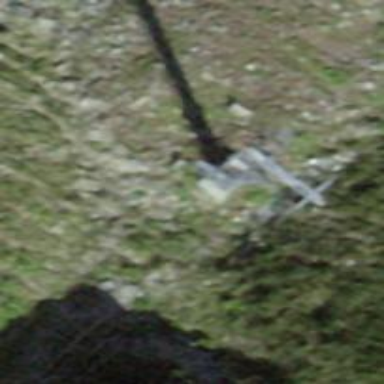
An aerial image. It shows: Pylon for aerialway.